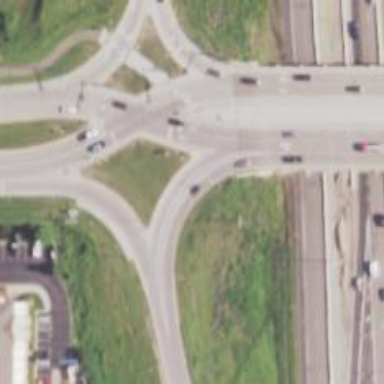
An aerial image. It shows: Motorway link at Diverging Diamond Interchange (DDI) junction.